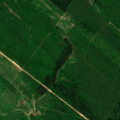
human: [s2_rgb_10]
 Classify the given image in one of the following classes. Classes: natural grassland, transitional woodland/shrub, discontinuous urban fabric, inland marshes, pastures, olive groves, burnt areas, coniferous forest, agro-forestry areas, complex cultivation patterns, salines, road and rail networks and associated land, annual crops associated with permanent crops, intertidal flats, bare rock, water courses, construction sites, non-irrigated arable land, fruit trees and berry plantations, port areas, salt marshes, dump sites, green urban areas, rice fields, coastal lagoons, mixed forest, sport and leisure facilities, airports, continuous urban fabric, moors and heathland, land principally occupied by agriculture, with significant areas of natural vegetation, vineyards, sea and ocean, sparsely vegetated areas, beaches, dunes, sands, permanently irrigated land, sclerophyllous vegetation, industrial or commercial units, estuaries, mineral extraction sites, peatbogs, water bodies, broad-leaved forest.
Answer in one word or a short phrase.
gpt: broad-leaved forest, coniferous forest, natural grassland, transitional woodland/shrub